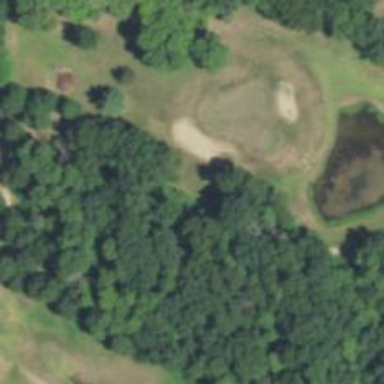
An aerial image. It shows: Pathway for golfing.